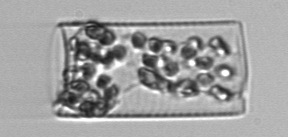
Label: Guinardia_flaccida